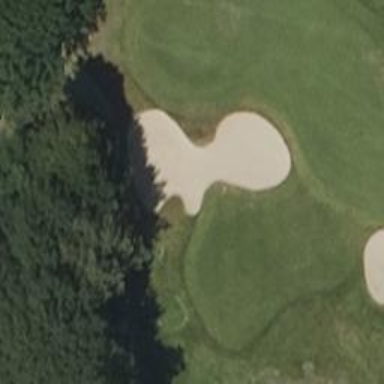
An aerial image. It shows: Golf green.